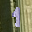
Label: 1